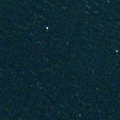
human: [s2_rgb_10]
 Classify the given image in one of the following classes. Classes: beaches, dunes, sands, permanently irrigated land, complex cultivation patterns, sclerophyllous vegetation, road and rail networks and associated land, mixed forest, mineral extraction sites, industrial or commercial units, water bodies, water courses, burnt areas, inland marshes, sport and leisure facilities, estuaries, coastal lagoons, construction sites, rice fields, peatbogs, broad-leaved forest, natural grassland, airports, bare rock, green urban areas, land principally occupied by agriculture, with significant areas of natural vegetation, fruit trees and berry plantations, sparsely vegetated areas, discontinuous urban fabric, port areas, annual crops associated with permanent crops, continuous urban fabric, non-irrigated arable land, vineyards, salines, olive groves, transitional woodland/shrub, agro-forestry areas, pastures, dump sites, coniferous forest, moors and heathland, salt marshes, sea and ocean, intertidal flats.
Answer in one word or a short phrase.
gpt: sea and ocean